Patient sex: F
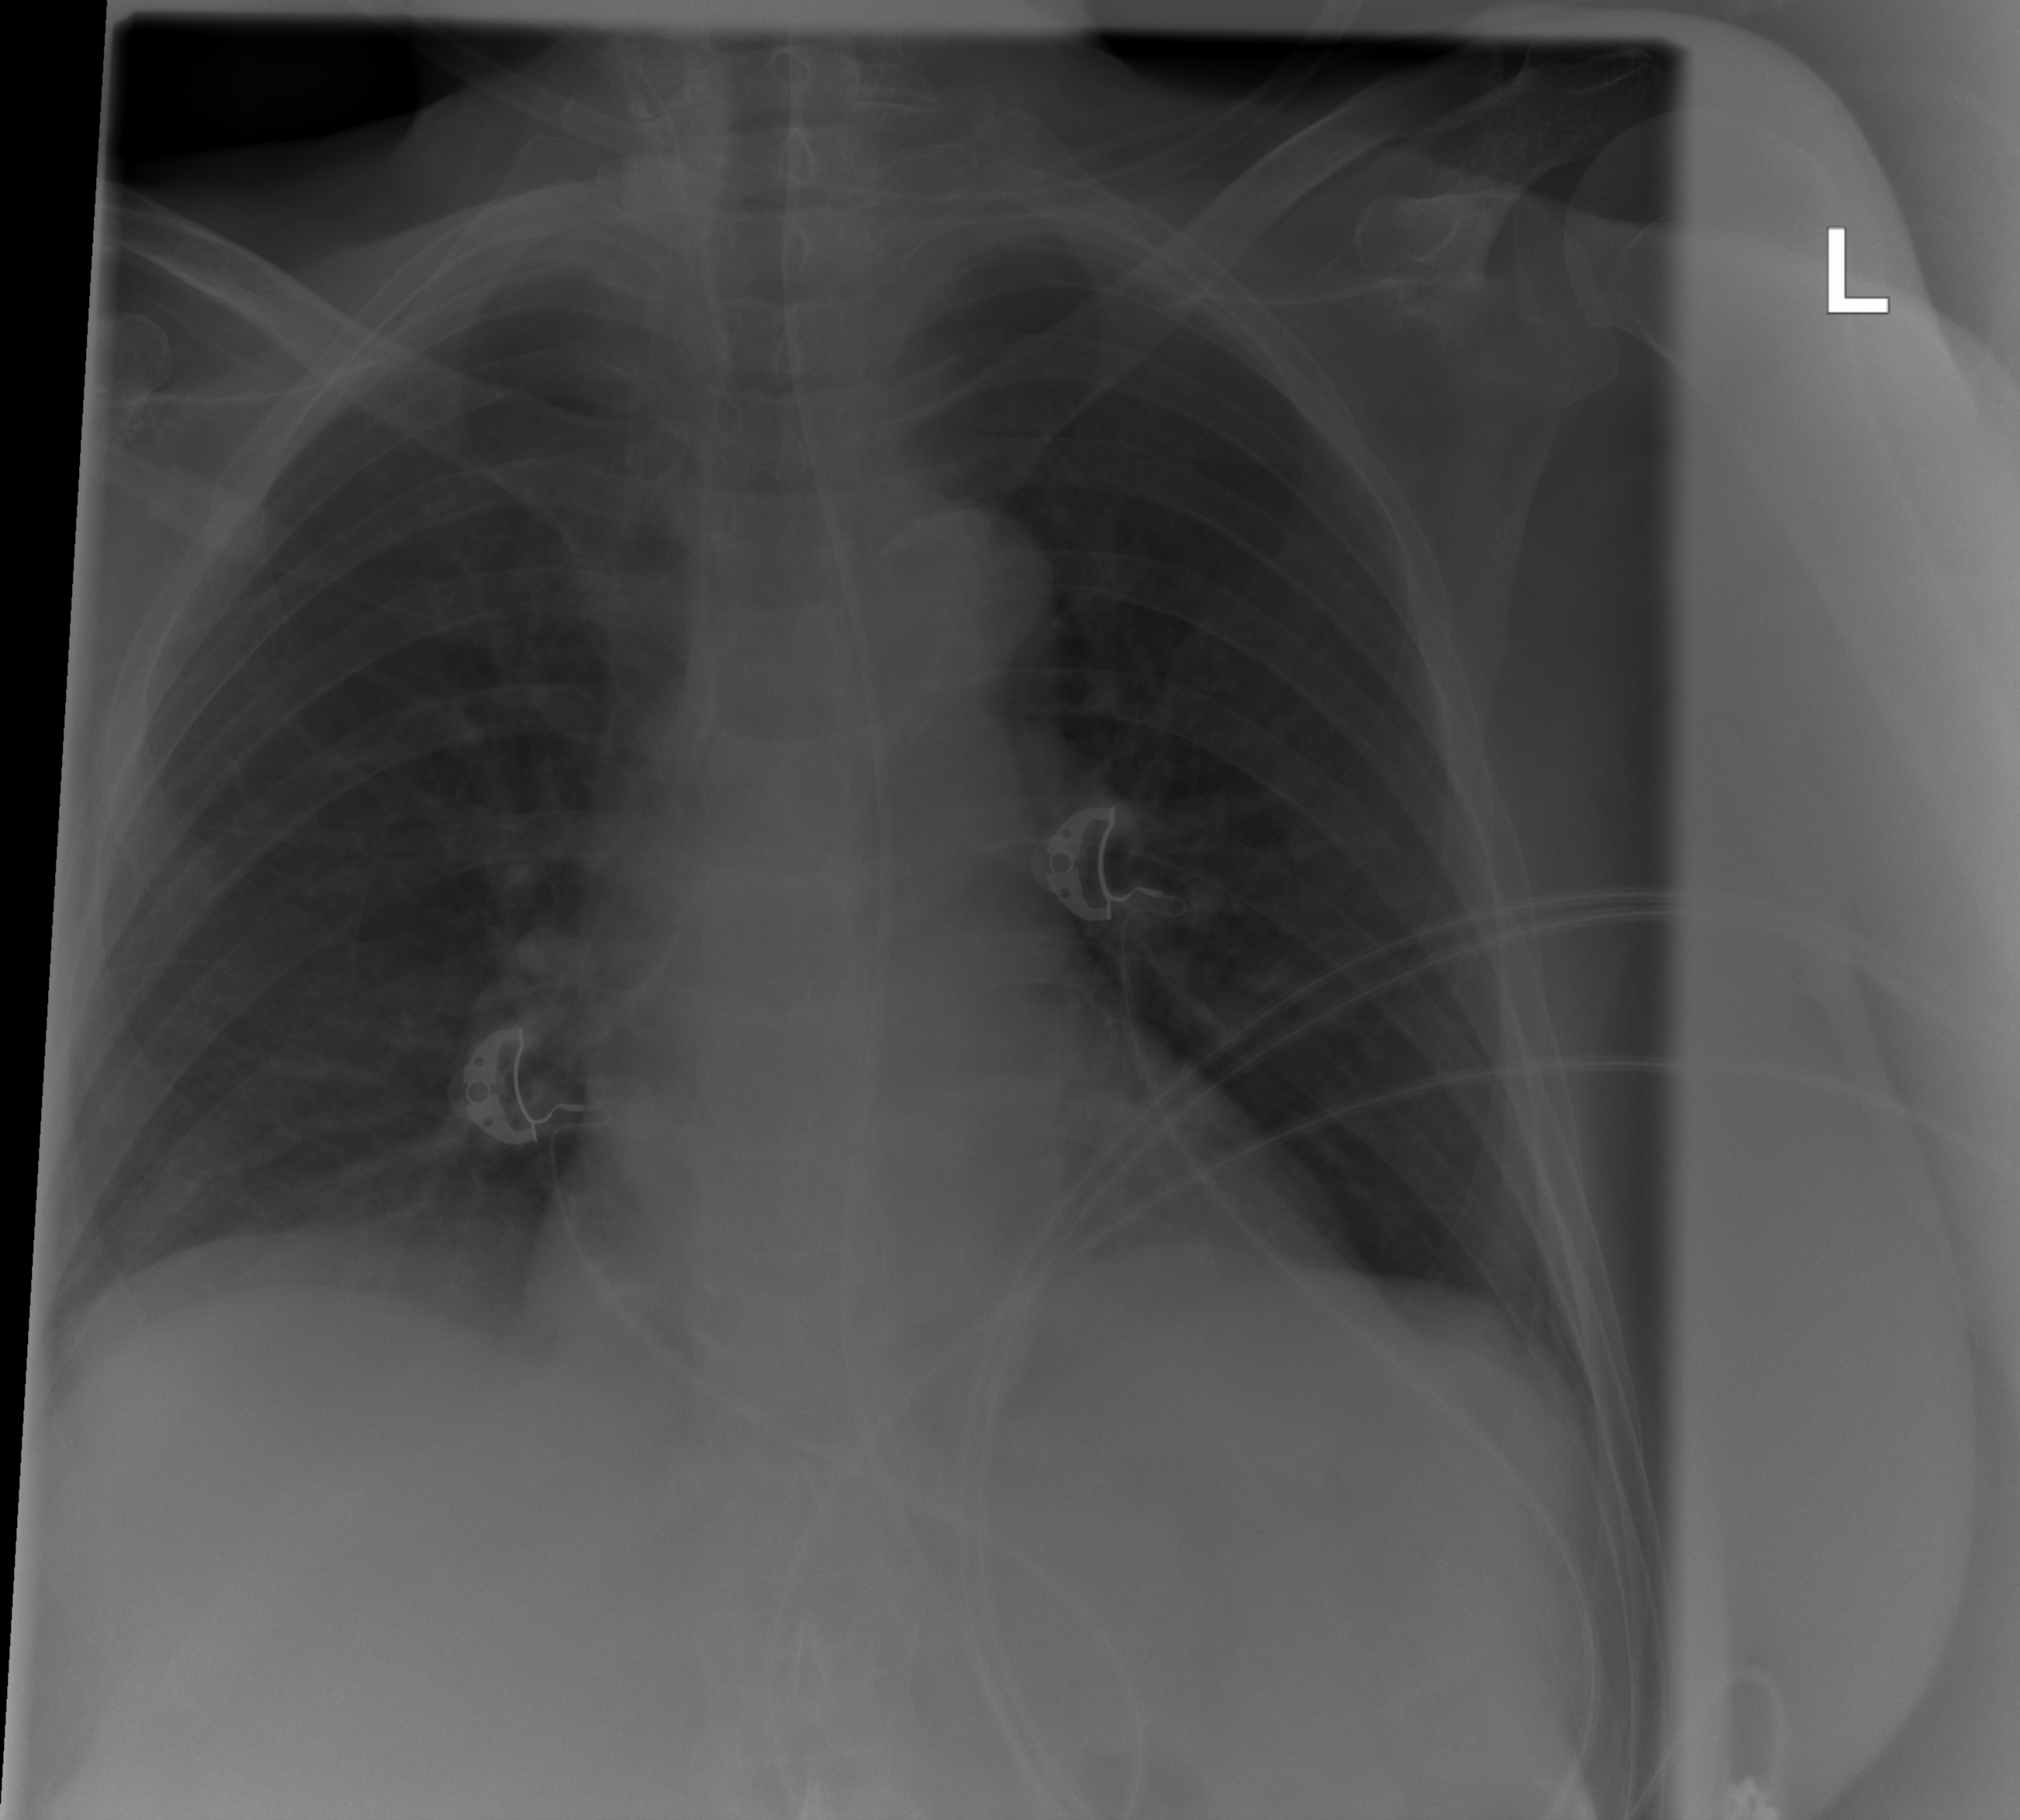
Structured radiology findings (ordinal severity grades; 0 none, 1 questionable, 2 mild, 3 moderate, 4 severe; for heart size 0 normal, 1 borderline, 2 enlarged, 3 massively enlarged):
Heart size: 0
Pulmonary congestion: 0
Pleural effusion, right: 0
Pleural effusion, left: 0
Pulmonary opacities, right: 0
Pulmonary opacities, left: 0
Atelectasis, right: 2
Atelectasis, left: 0